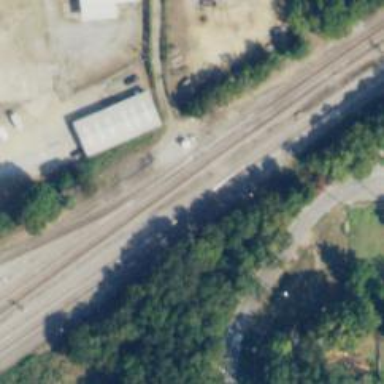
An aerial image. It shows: Site related to railway infrastructure.